Question: Given the following four-coloring problem graph, where part of the region has been pre-colored, how many coloring combinations are there for the remaining region?
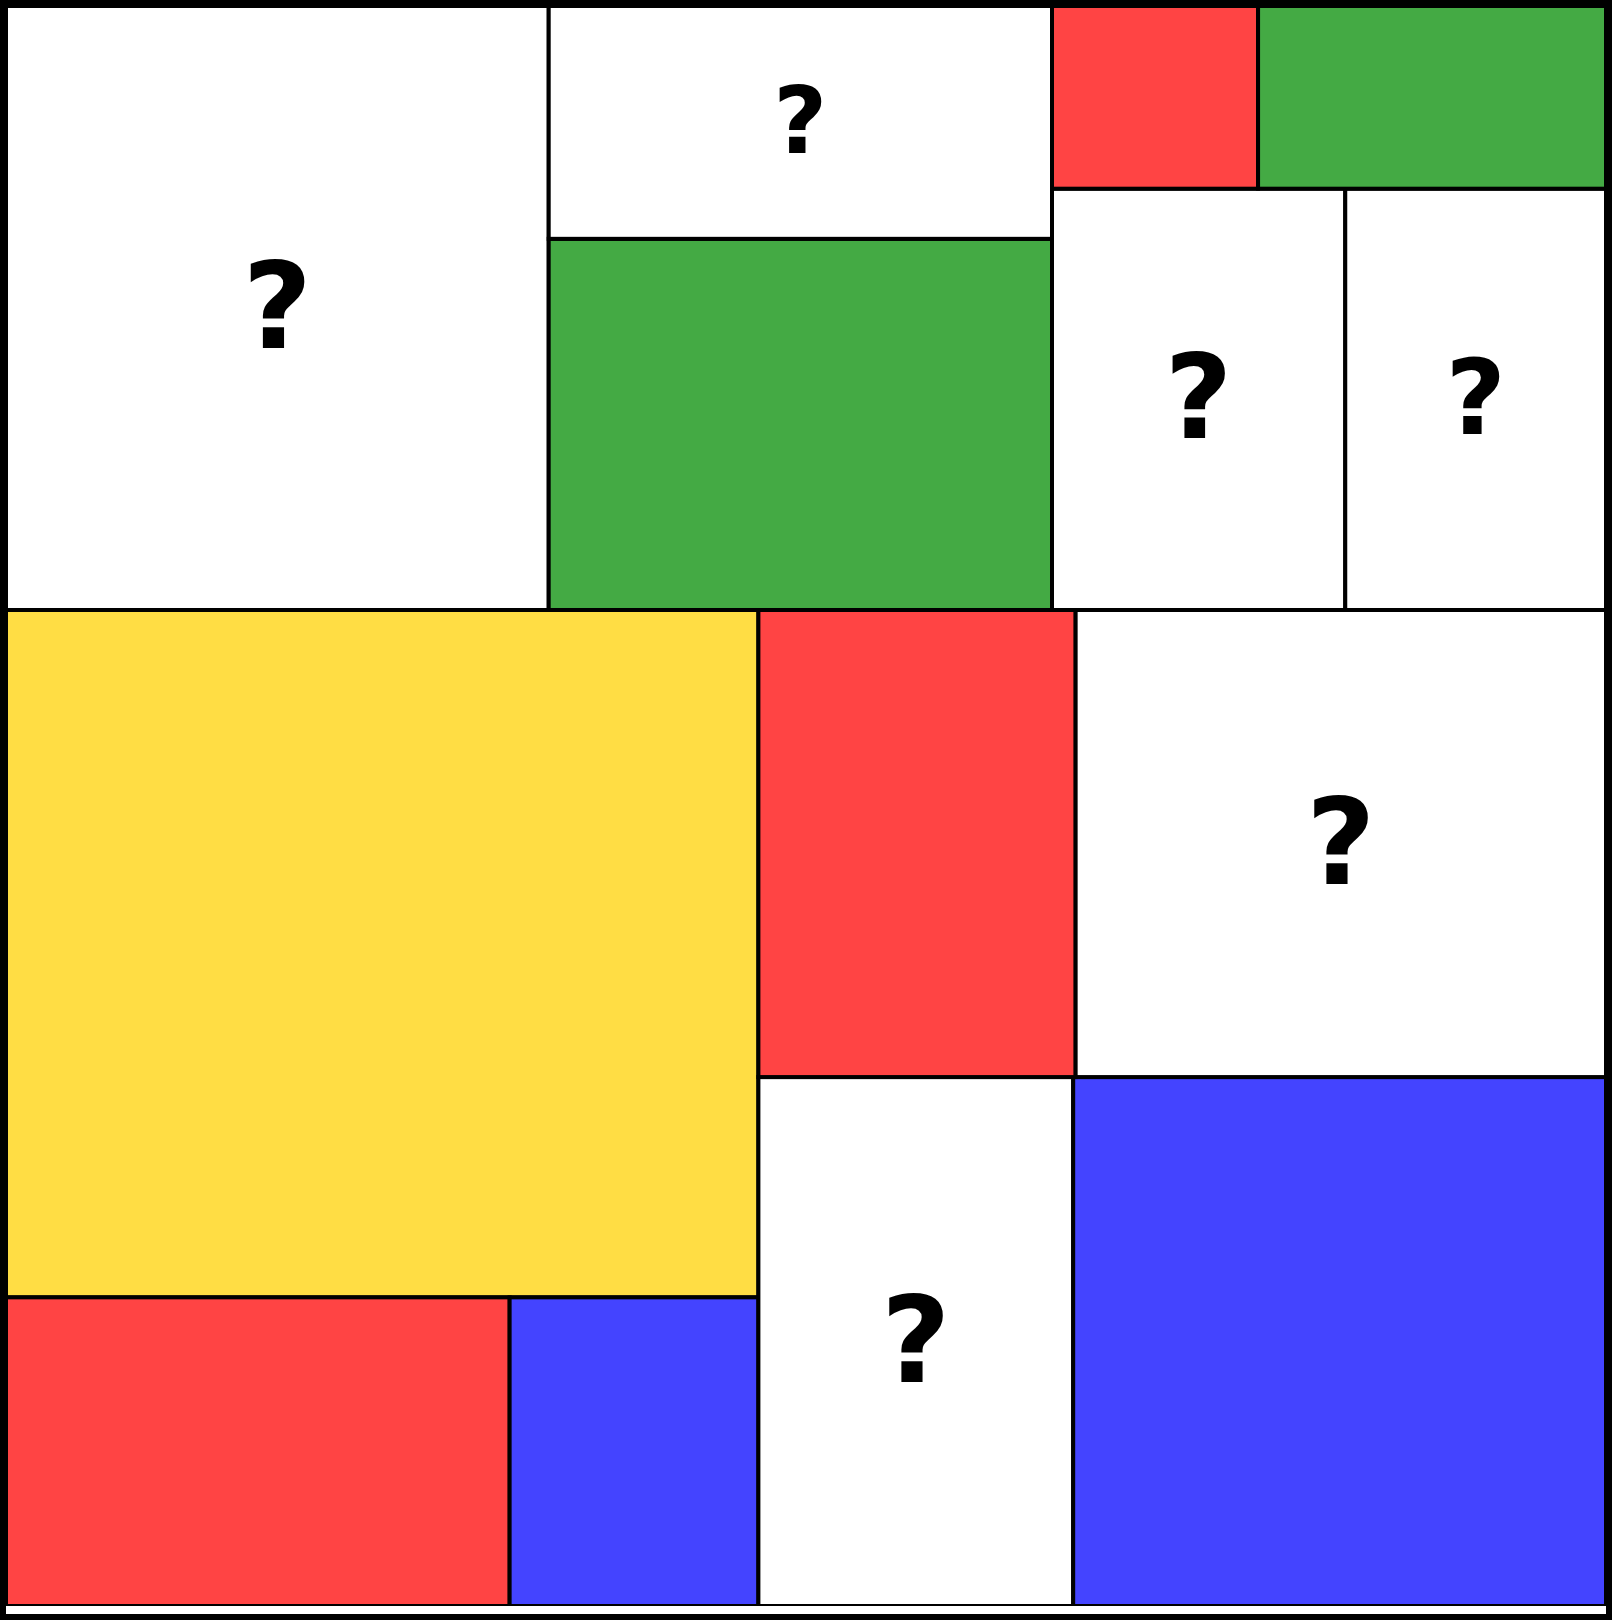
Answer: 33